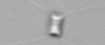
Label: Chaetoceros_tenuissimus